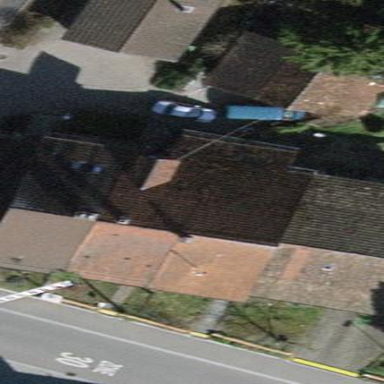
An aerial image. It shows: Building with tiled roof.